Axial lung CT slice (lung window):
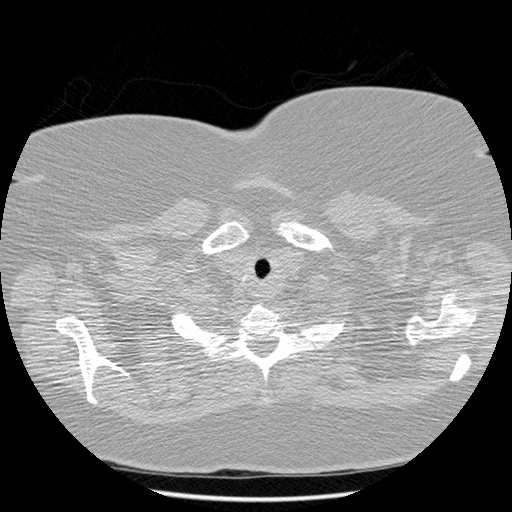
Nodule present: no